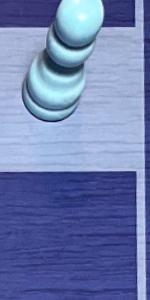
Label: Empty